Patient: sex F, age 34
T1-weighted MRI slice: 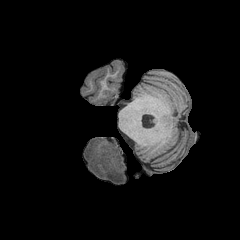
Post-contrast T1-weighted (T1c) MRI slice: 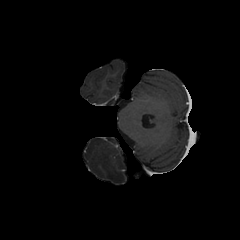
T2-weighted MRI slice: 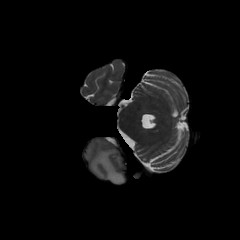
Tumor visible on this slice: yes
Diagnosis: Astrocytoma, IDH-mutant
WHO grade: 3